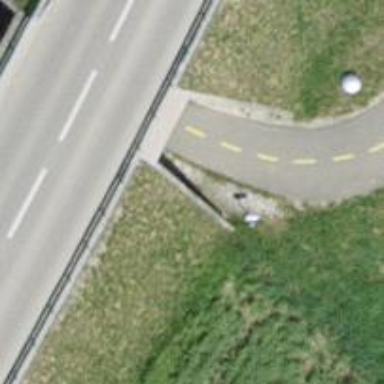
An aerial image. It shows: Tunnel for cyclists to travel through.